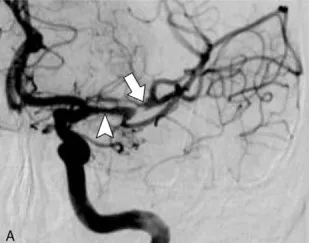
Brain digital subtraction angiography at admission revealed a remarkable stenosis (arrow) and a slight stenosis (arrowhead) in the left middle cerebral artery (A).
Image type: radiology (ct)